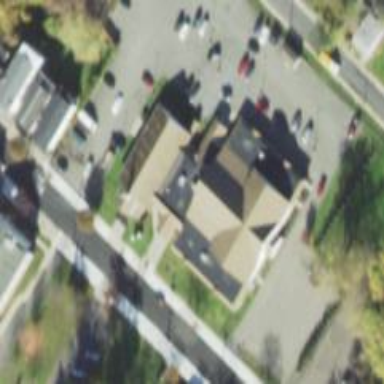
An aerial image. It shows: Building that serves as place of worship.